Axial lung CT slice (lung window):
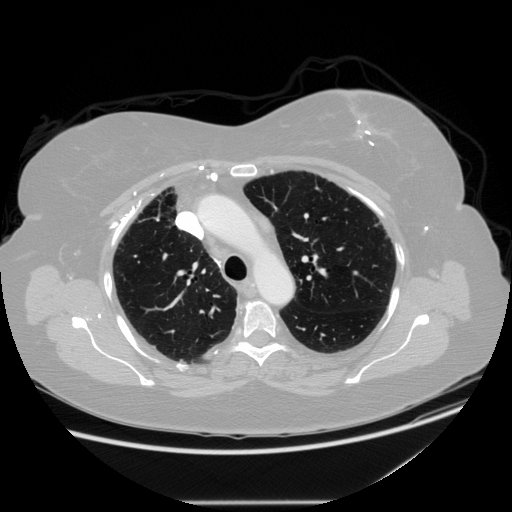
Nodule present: no